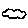
Label: cloud